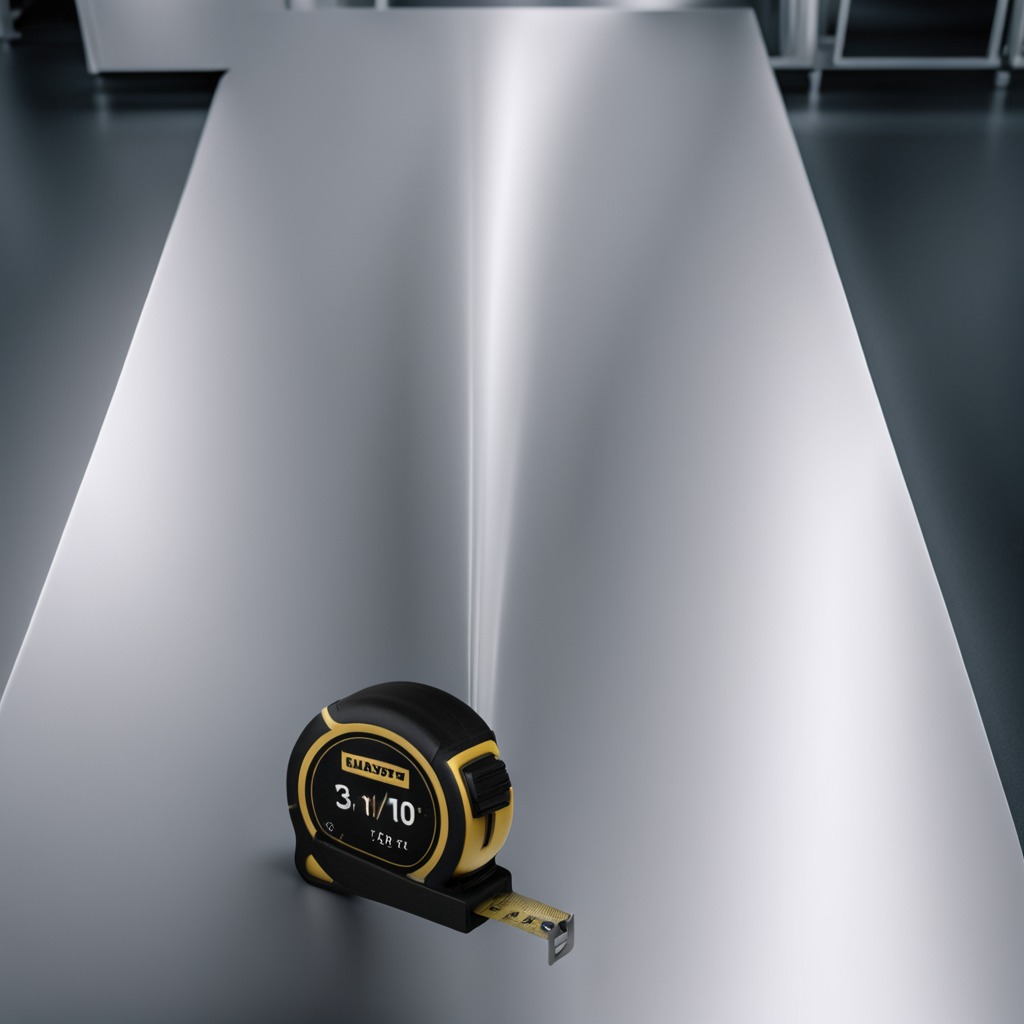
A measuring tape is lying on the stainless steel table.